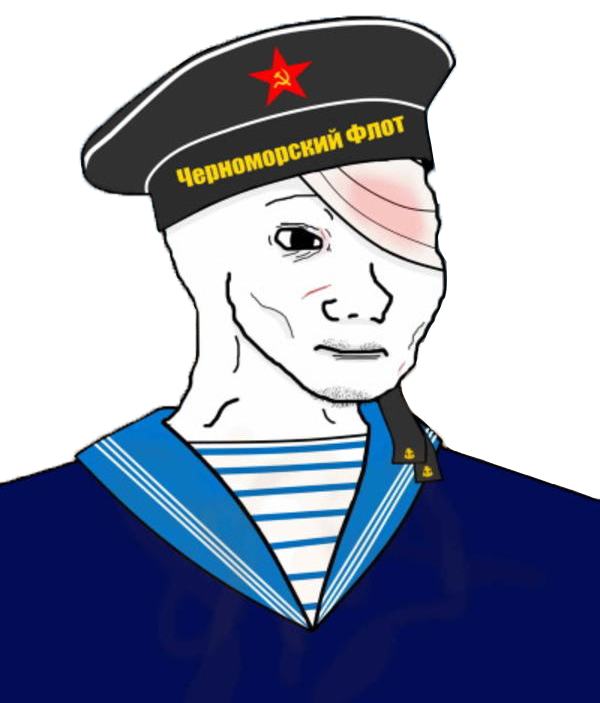
Label: 5_Tired_Wojak